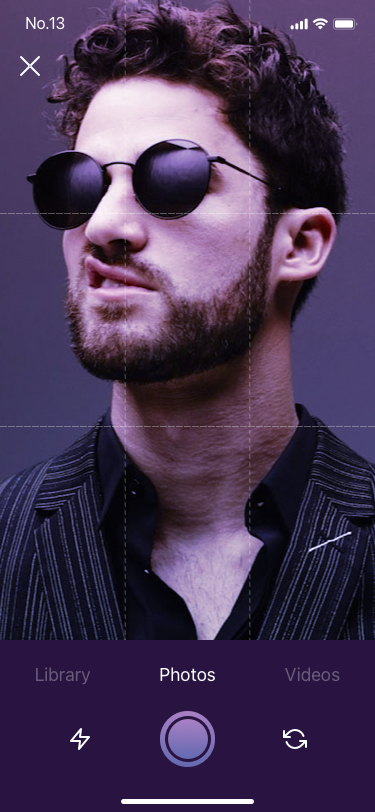
Text in this UI design:
Photos
Library
Videos